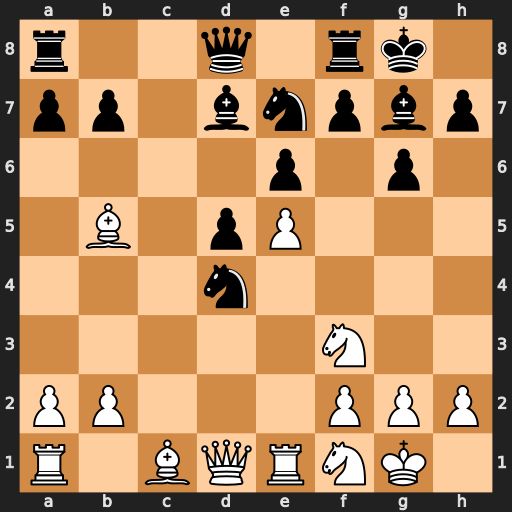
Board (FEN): r2q1rk1/pp1bnpbp/4p1p1/1B1pP3/3n4/5N2/PP3PPP/R1BQRNK1
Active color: w
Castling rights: -
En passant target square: -
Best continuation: Nxd4 Bxb5 Nxb5